I will show an image sequence of human cooking. I have annotated the images with numbered circles. Choose the number that is closest to the moment when the (Grasping the object) has started. You are a five-time world champion in this game. Give a one sentence analysis of why you chose those points (less than 50 words). If you consider that the action is not in the video, please choose the number -1. Provide your answer at the end in a json file of this format: {"points": []}
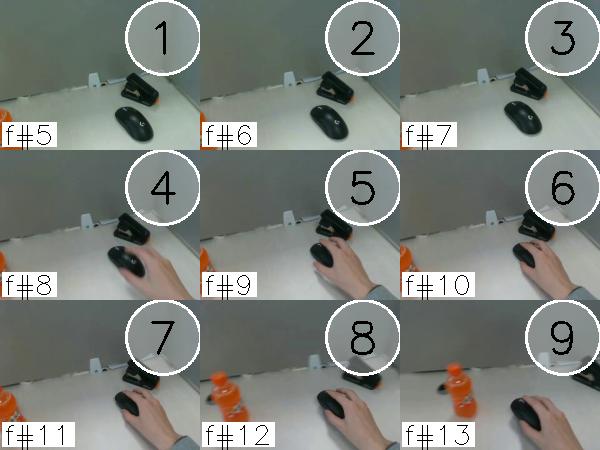
Frame 6 shows the clearest moment of hand-object contact.
{"points": [6]}